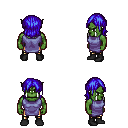
a pixel art fantasy rpg character, male body template, orc, green skin, chain tabard jacket, gold greaves, blue long bangs hairstyle, black shoes, four views (front, back, left, right), 2x2 character sprite sheet, small pixel art, hard edges, no anti-aliasing